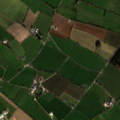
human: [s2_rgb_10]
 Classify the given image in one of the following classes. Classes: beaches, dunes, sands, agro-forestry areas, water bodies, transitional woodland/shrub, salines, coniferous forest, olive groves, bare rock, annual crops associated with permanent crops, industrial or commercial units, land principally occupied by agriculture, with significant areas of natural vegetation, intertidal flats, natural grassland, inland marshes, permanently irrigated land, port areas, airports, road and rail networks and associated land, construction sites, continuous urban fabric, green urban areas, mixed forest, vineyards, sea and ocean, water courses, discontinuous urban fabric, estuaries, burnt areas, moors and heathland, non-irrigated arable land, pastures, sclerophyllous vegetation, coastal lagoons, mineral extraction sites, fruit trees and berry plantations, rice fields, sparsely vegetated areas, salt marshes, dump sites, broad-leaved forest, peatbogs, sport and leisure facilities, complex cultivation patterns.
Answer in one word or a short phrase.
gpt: pastures, coniferous forest